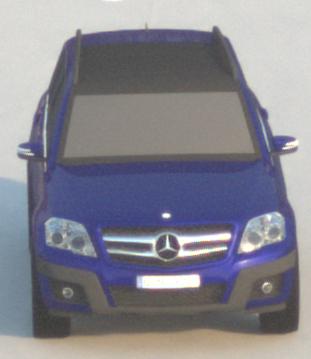
Make: Mercedes-Benz
Model: GLK 280
Detailed model: GLK-Class (204)
Model produced from: 2008/10
Model produced until: 2009/04
Doors: 5
Color: blue
Road condition: dry road
Daytime: sunrise or sunset
Contrast: medium contrast